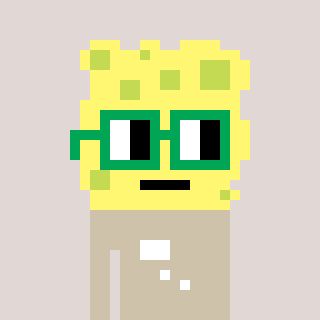
a pixel art character with square green glasses, a sponge-shaped head and a bege-colored body on a warm background